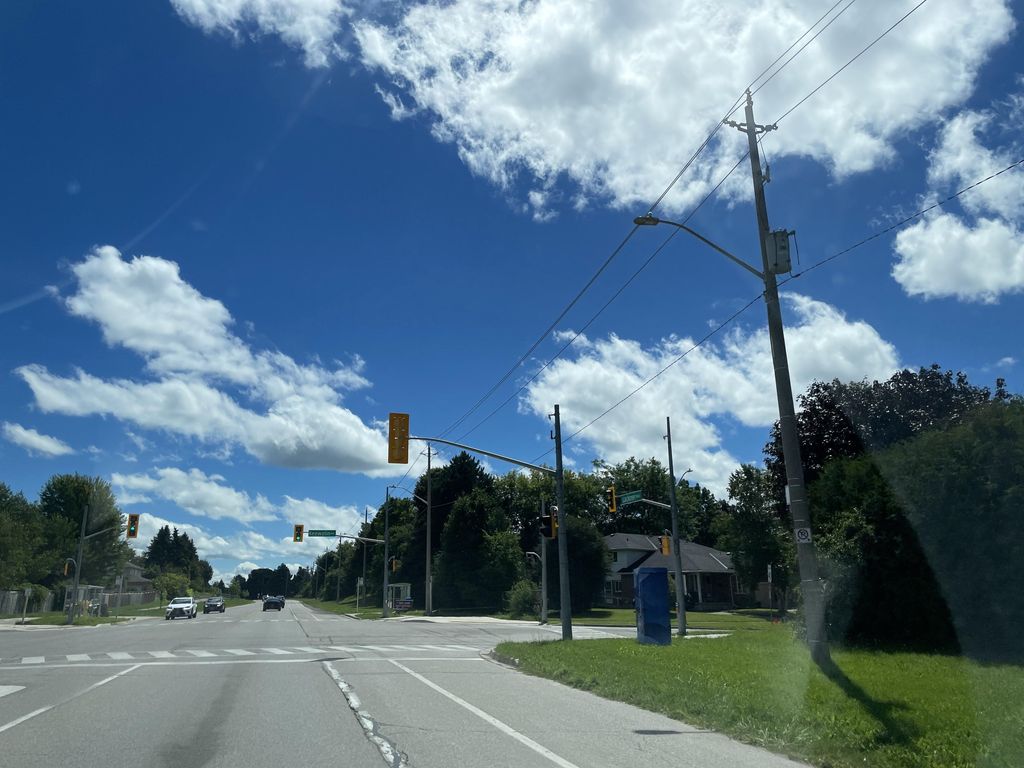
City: kitchener-waterloo